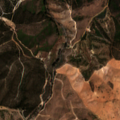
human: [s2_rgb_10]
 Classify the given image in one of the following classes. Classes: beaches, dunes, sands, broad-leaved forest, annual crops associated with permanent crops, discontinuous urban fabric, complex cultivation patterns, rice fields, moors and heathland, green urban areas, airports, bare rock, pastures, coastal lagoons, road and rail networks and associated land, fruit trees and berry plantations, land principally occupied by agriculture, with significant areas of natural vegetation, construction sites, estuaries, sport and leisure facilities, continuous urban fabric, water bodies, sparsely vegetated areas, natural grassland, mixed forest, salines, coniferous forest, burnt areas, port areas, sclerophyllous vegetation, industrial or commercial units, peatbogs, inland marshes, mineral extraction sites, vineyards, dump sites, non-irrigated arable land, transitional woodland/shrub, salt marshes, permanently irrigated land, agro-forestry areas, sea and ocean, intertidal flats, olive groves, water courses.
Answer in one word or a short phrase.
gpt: non-irrigated arable land, land principally occupied by agriculture, with significant areas of natural vegetation, broad-leaved forest, transitional woodland/shrub